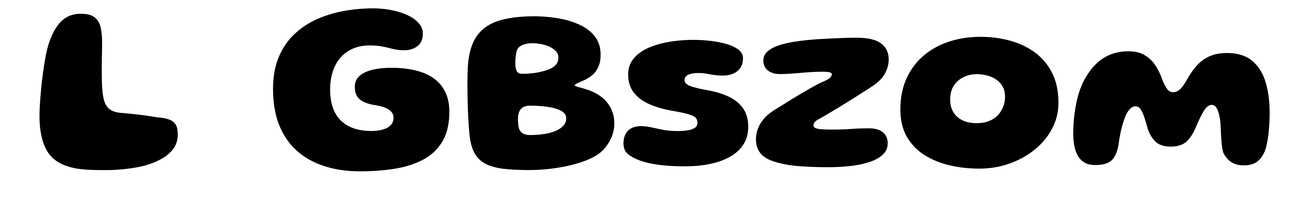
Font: Gluten_Bold